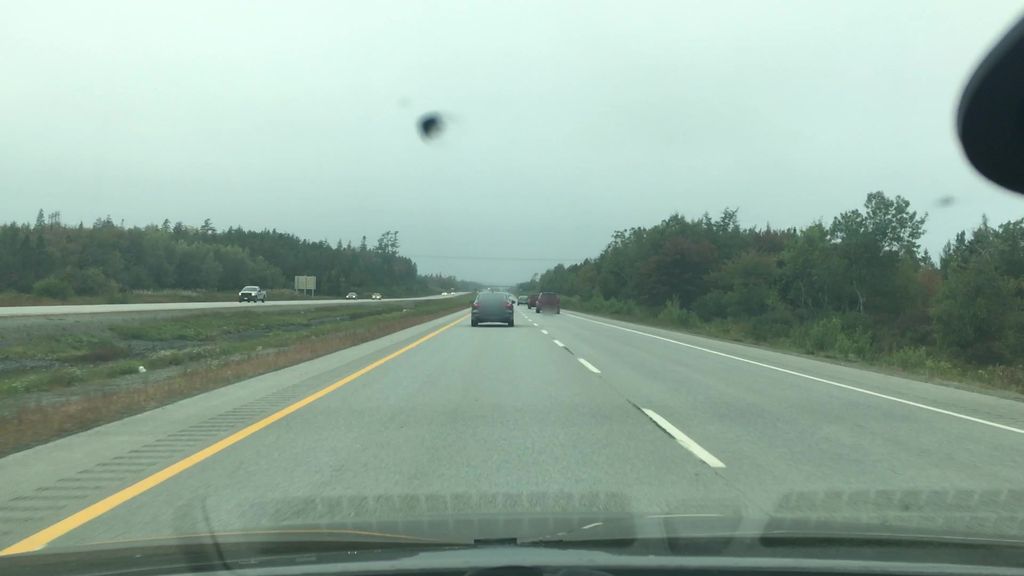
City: halifax